Question: I try to have a menu hidden on the right of my screen (with a transform), and it comes back on the screen when the icon is hovered.
It works perfectly fine on desktop (chromium and firefox), but acts weirdly on mobile (chrome and firefox).
Here it how it appears when it's supposed to be hidden on mobile.

I tried this code in a new project with this and nothing more, and it keeps having a weird behavior on mobile and on mobile emulation with firefox dev tools. Can't manage to have it using snippet tho.
<URL>. Opening it on mobile or with the dev tools and mobile emulation makes it weird. You can also see the difference between desktop and mobile.
UPDATE: if I hide the menu on the left or top sides, it remains hidden without any zoom out or scroll issue. But as soon as I hide it on the right or bottom sides, I have the zoom out / scrolling issue on mobiles.
'''
body {
overflow-x: hidden;
}
.menu {
position: absolute;
top: 0;
right: 0;
bottom: 0;
display: flex;
flex-direction: column;
justify-content: center;
text-align: center;
padding: 2rem 5rem;
background: #424242;
transform: translate(200%, 0);
transition: transform .5s;
z-index: -1;
}
.icon {
display: block;
height: 3rem;
cursor: pointer;
position: fixed;
right: 1rem;
top: 1rem;
path { fill: #000; }
z-index: 99;
}
.icon:hover ~ .menu {
transform: translate(0, 0);
}
'''
'''
<body>
<div>
<nav>
<svg class='icon' viewBox="0 0 14 10" fill="none" xmlns="http://www.w3.org/2000/svg">
<path d="M0 10H14V8H0V10ZM0 0V2H14V0H0ZM0 6H14V4H0V6Z" fill="black"/>
</svg>
<ul class="menu">
<li>content</li>
<li>content</li>
<li>content</li>
<li>content</li>
<li>content</li>
<li>content</li>
<li>content</li>
</ul>
</nav>
<main>Lorem ipsum dolor sit amet consectetur.</main>
</div>
</body>
'''
Many thanks!
Matthieu
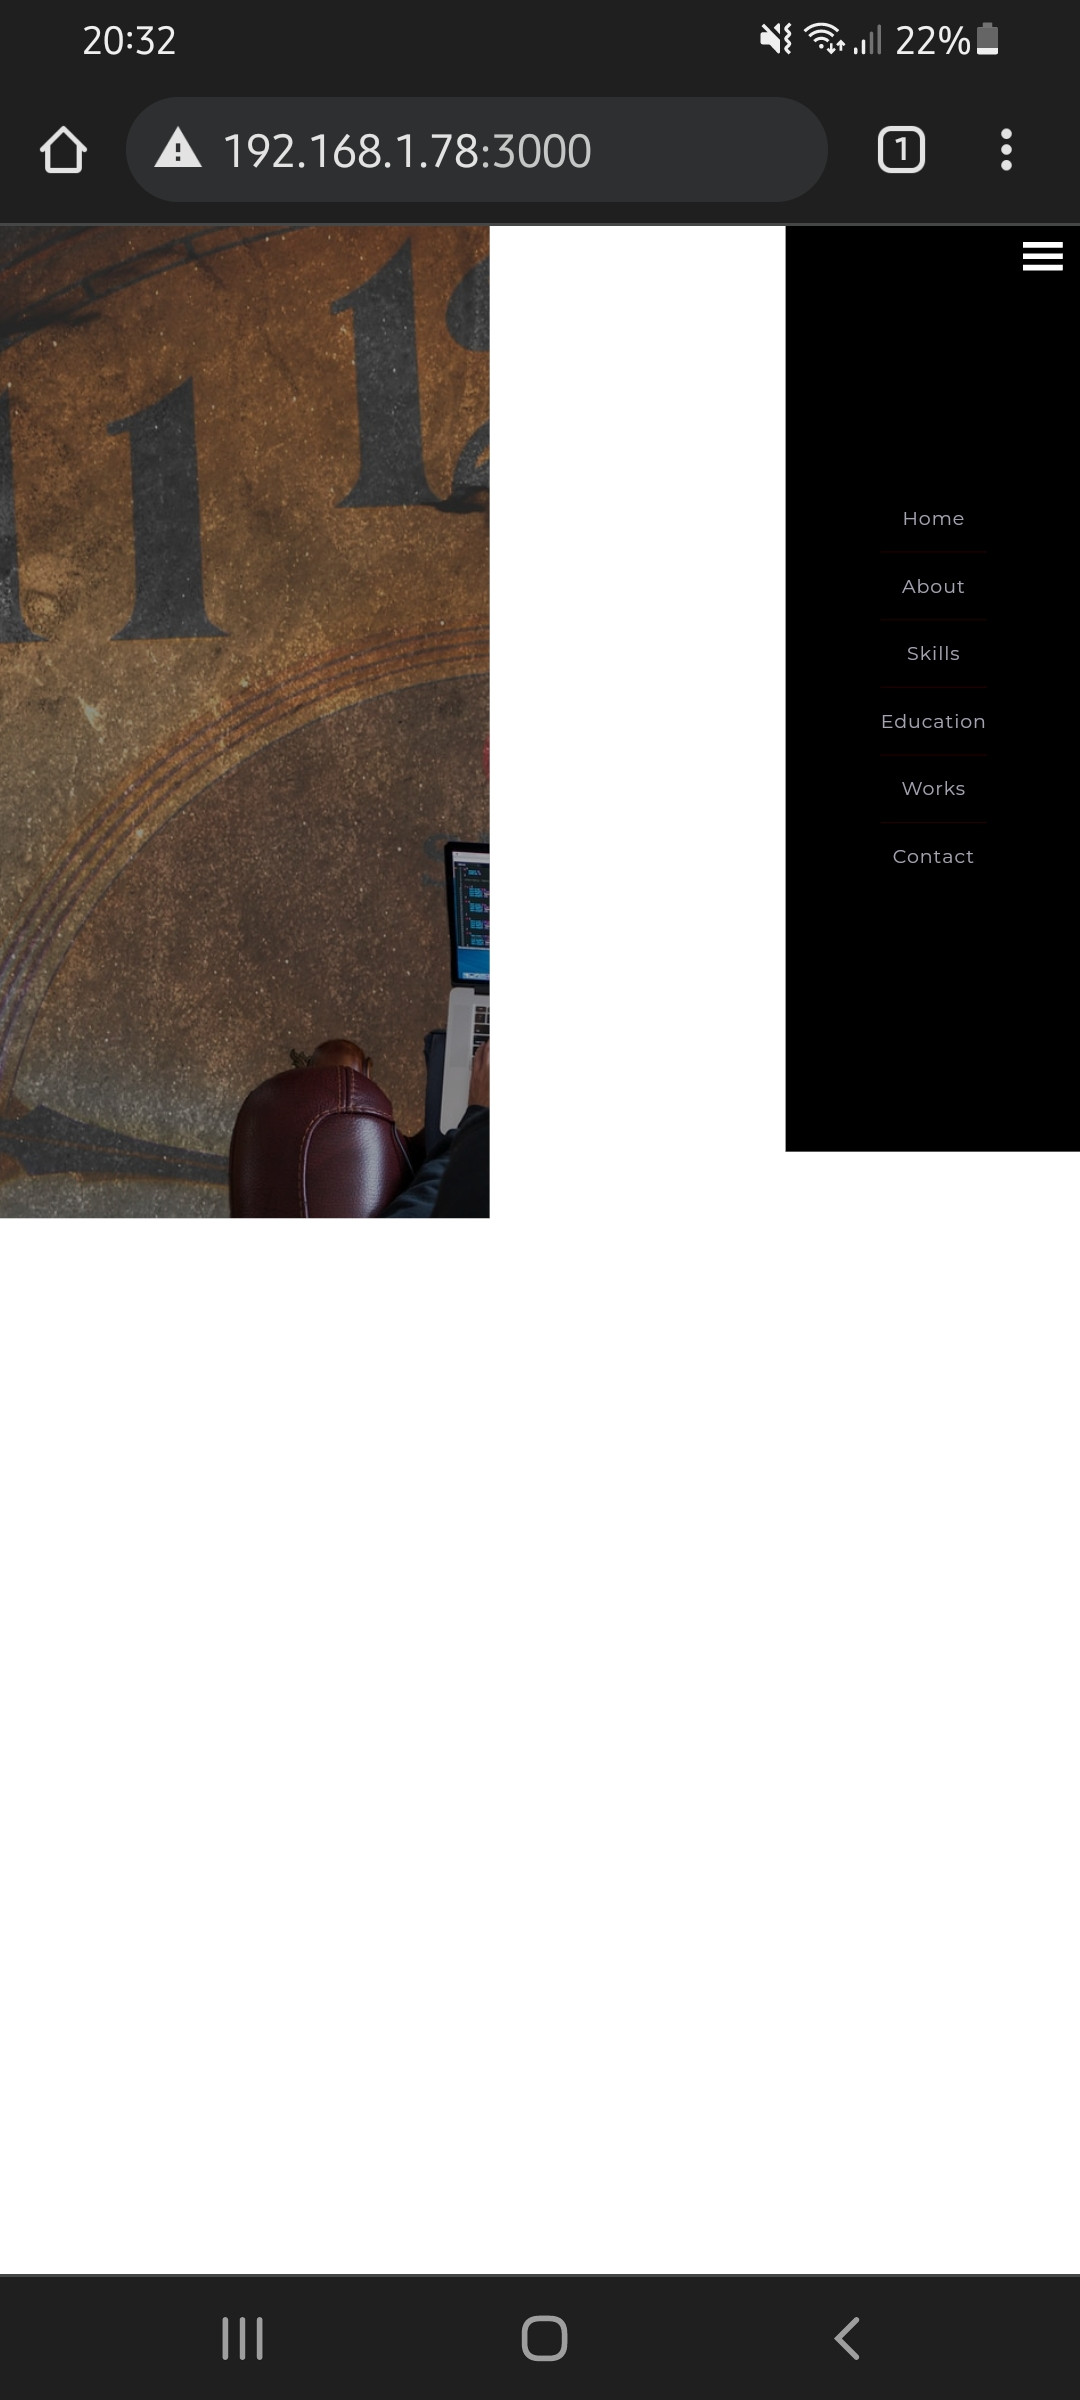
Answer: Alright. So I managed to fix it by adding 'position: fixed;' to the parent of my menu. I'm not sure if I fixed it or if it's sort of a cheat code, but yet it works.